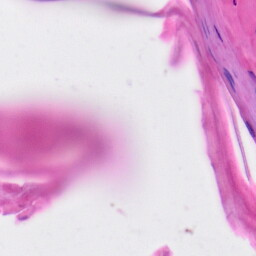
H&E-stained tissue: Skin